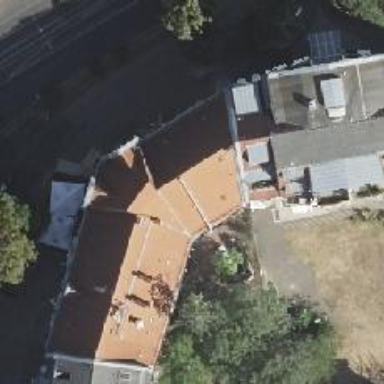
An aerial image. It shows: Restaurant.